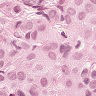
Metastatic tissue present: yes